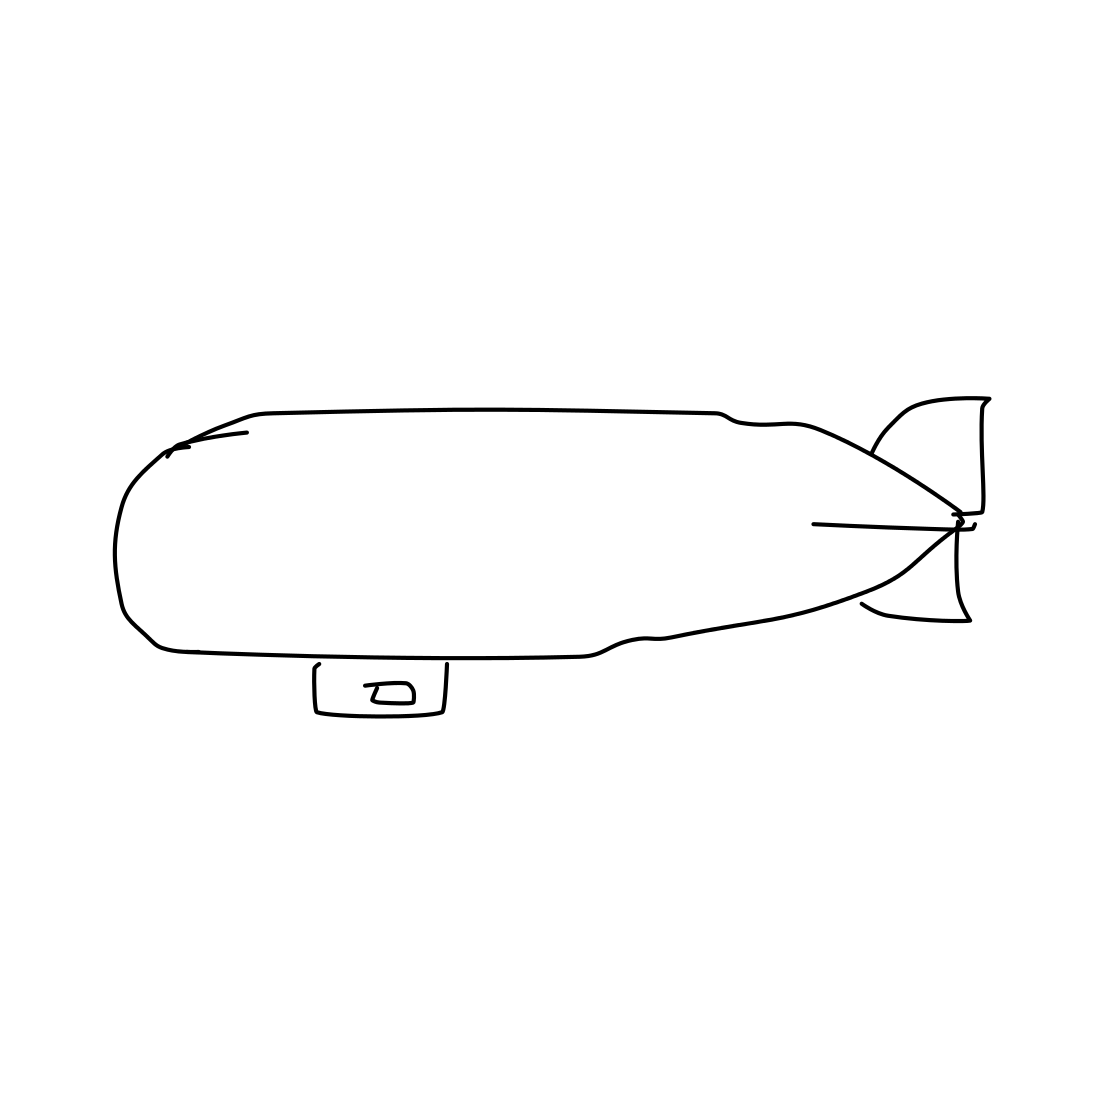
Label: blimp